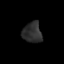
Tissue: lung
Cell type: Epithelial cells
Senescence score: 0.1801
Nuclear area (px): 379
Mean DAPI intensity: 46.575